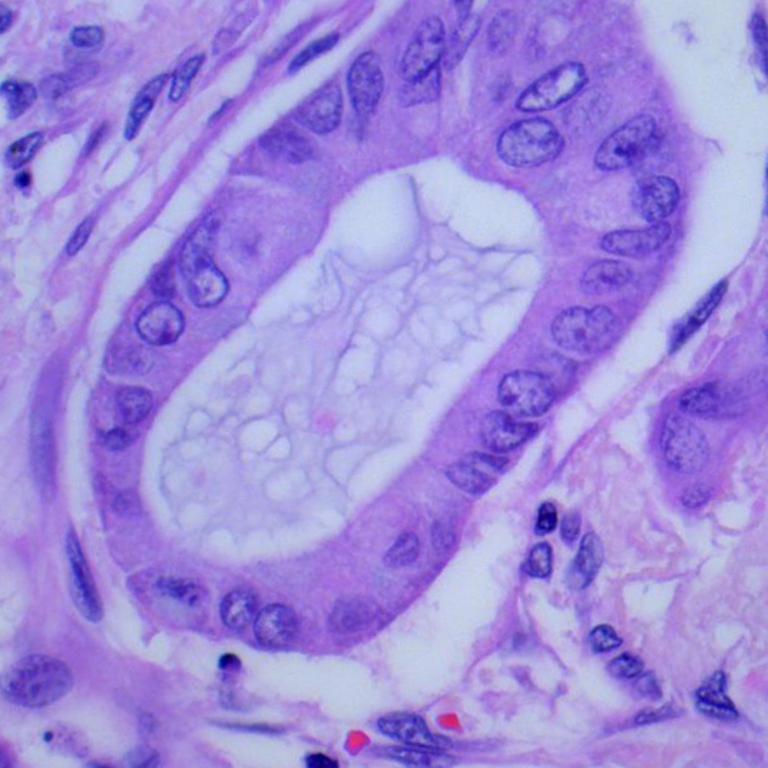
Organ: lung
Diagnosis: adenocarcinomas